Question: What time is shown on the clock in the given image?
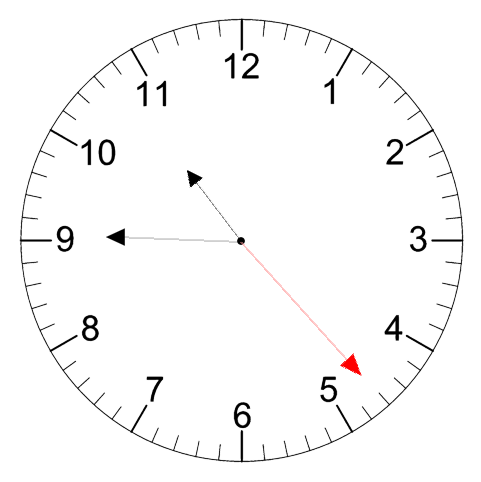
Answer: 10:45:23